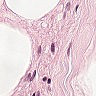
Metastatic tissue present: no